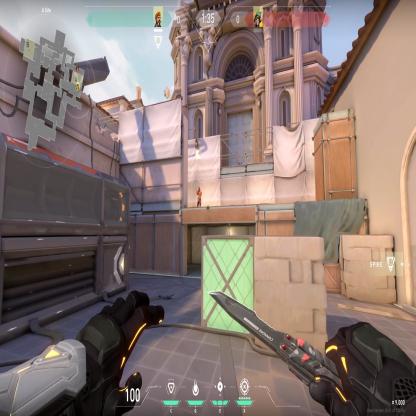
Label: enemy